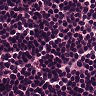
Metastatic tissue present: no